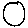
Label: circle